The image is the raw time-domain waveform of a rolling-element bearing's vibration signal. Based on the visible evidence, which condition applies: normal, inner_race, outer_race, ball?
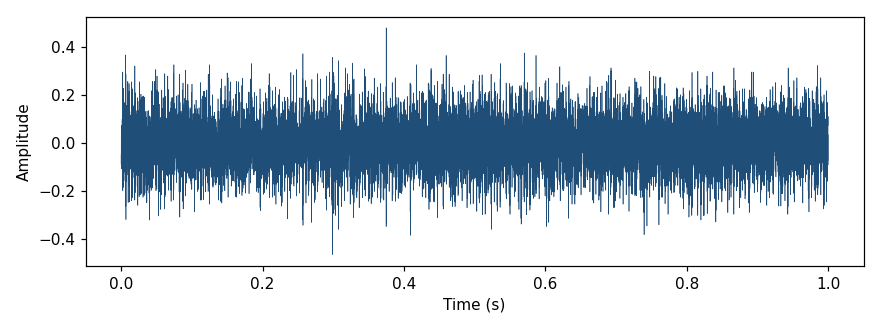
Answer: outer_race